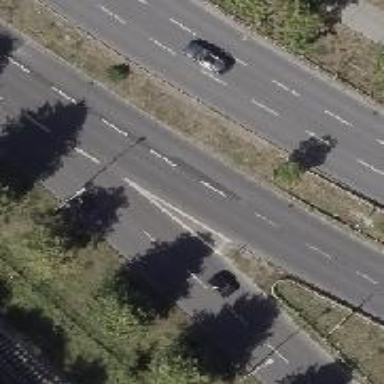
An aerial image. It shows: Secondary road with asphalt surface and no sidewalk.